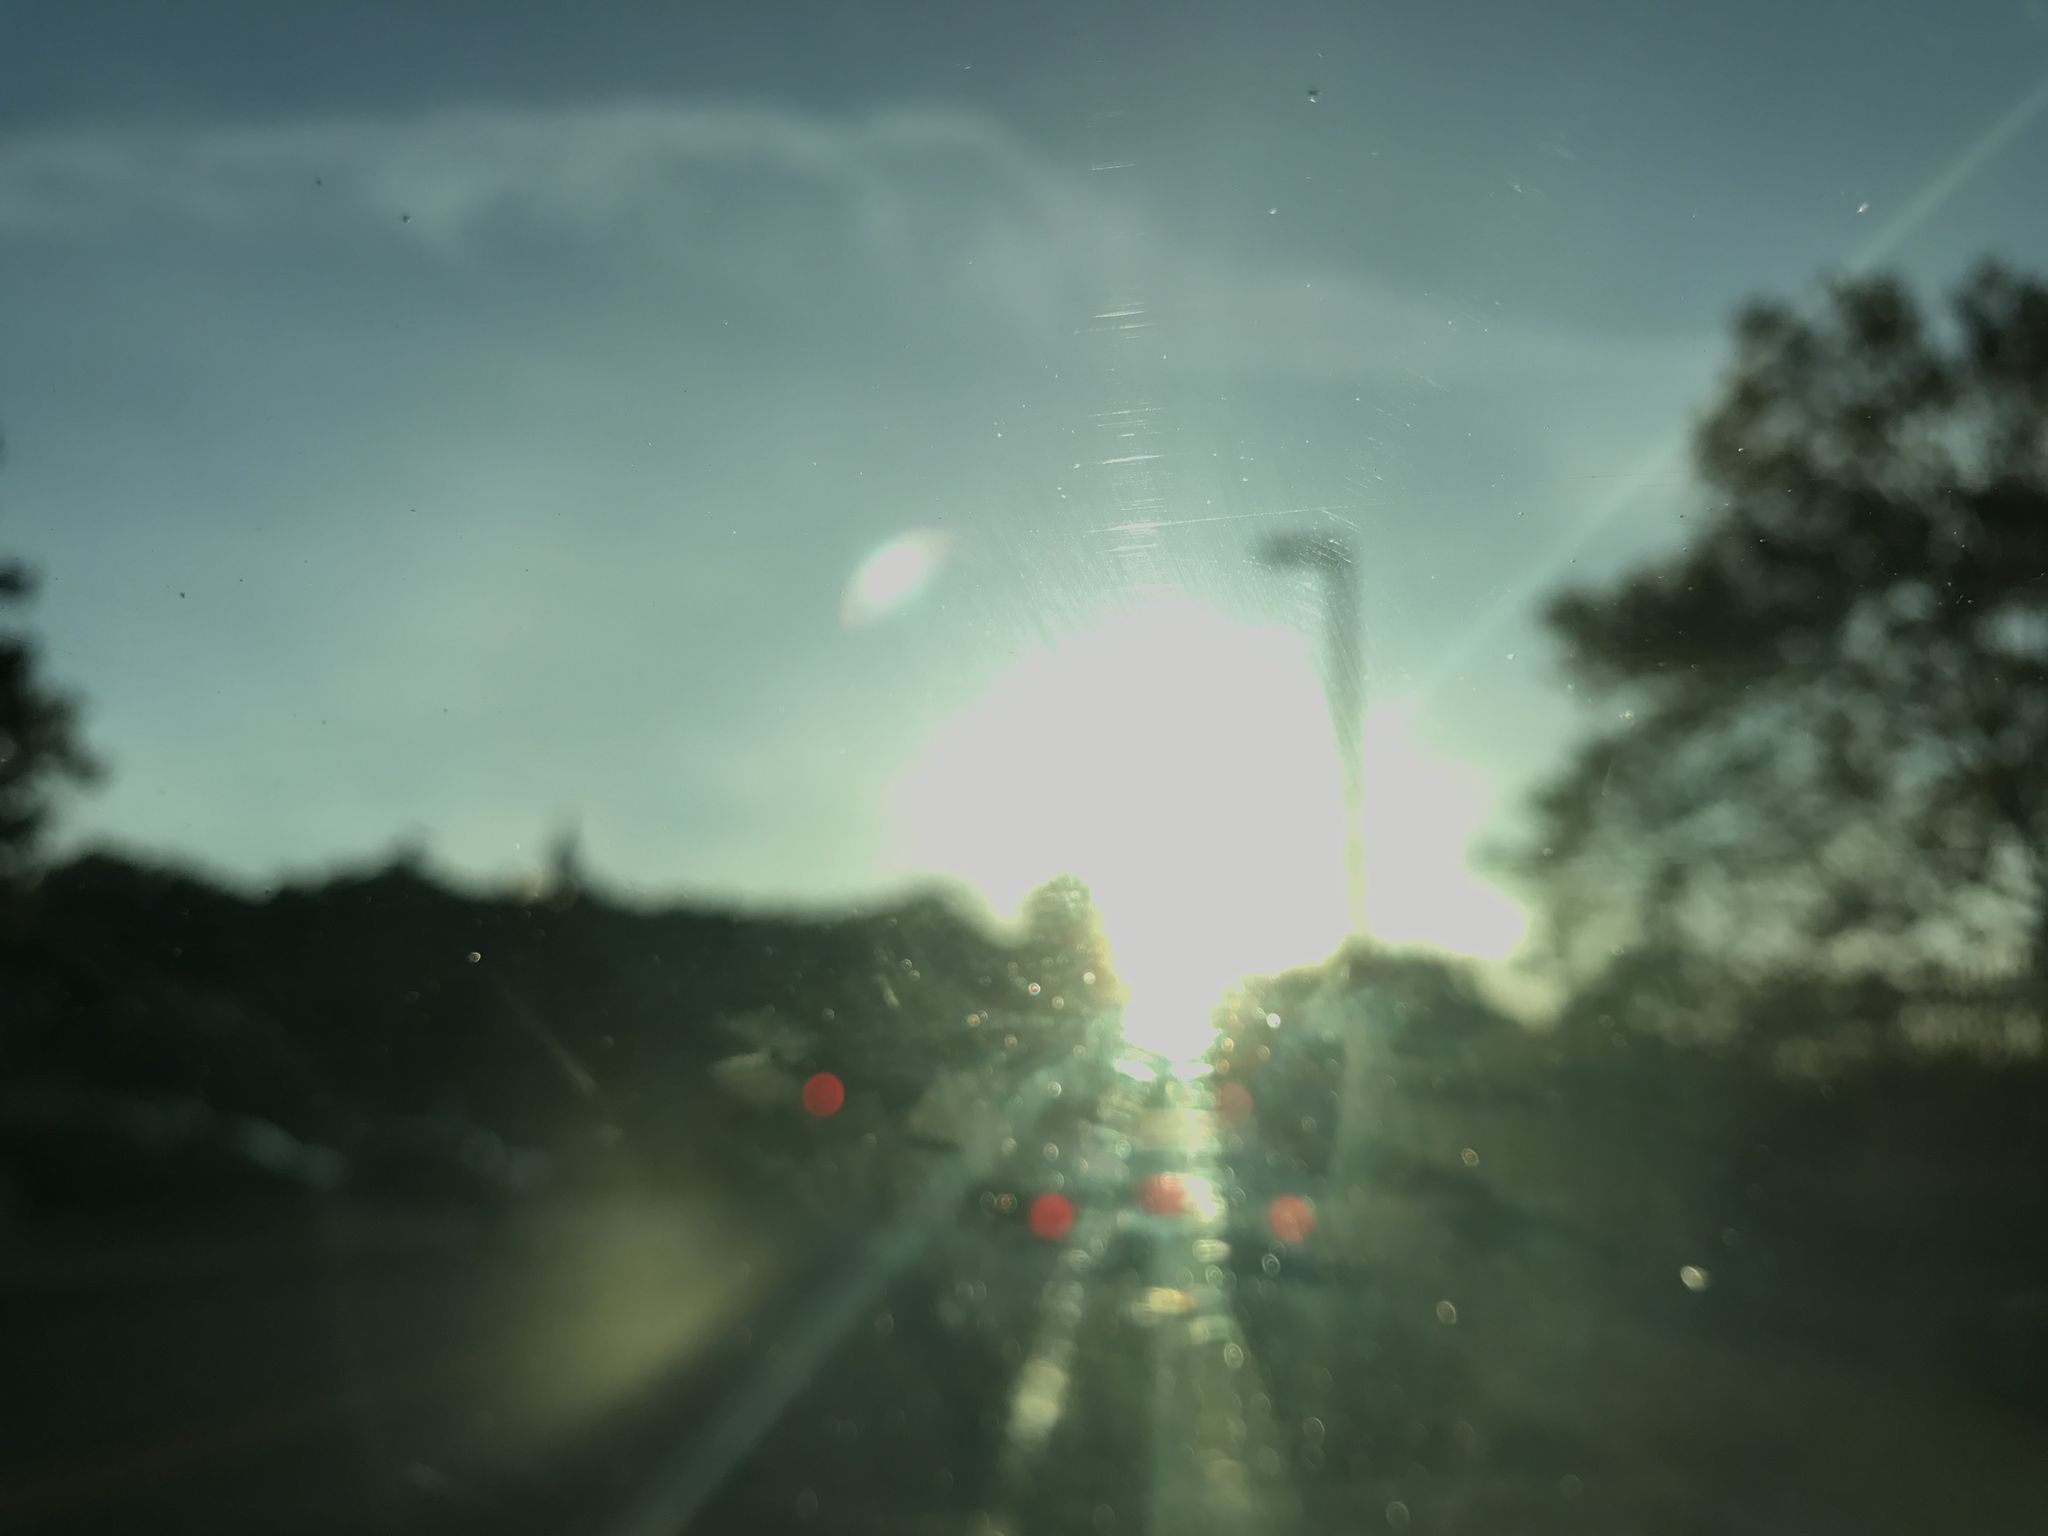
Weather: snowy
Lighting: dusk/dawn
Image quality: slightly poor
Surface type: driving surface
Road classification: tertiary
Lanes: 2
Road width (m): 15.2
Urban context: urban centre
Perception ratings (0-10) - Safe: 6.35, Lively: 6.1, Beautiful: 5.66, Boring: 2.32, Depressing: 1.22, Wealthy: 1.24